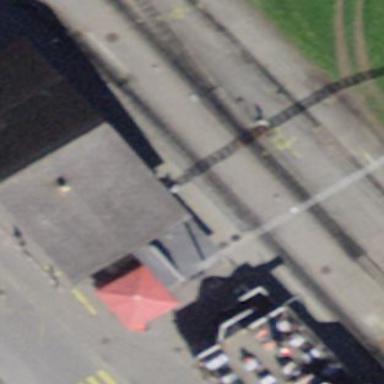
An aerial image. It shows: Paved public transport platform at railway station.